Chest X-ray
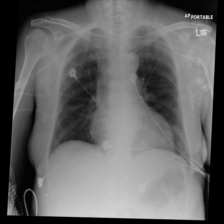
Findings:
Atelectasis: negative
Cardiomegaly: negative
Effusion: negative
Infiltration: positive
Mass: negative
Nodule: negative
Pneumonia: negative
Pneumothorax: negative
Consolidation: negative
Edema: positive
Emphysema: negative
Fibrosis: negative
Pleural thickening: negative
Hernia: negative